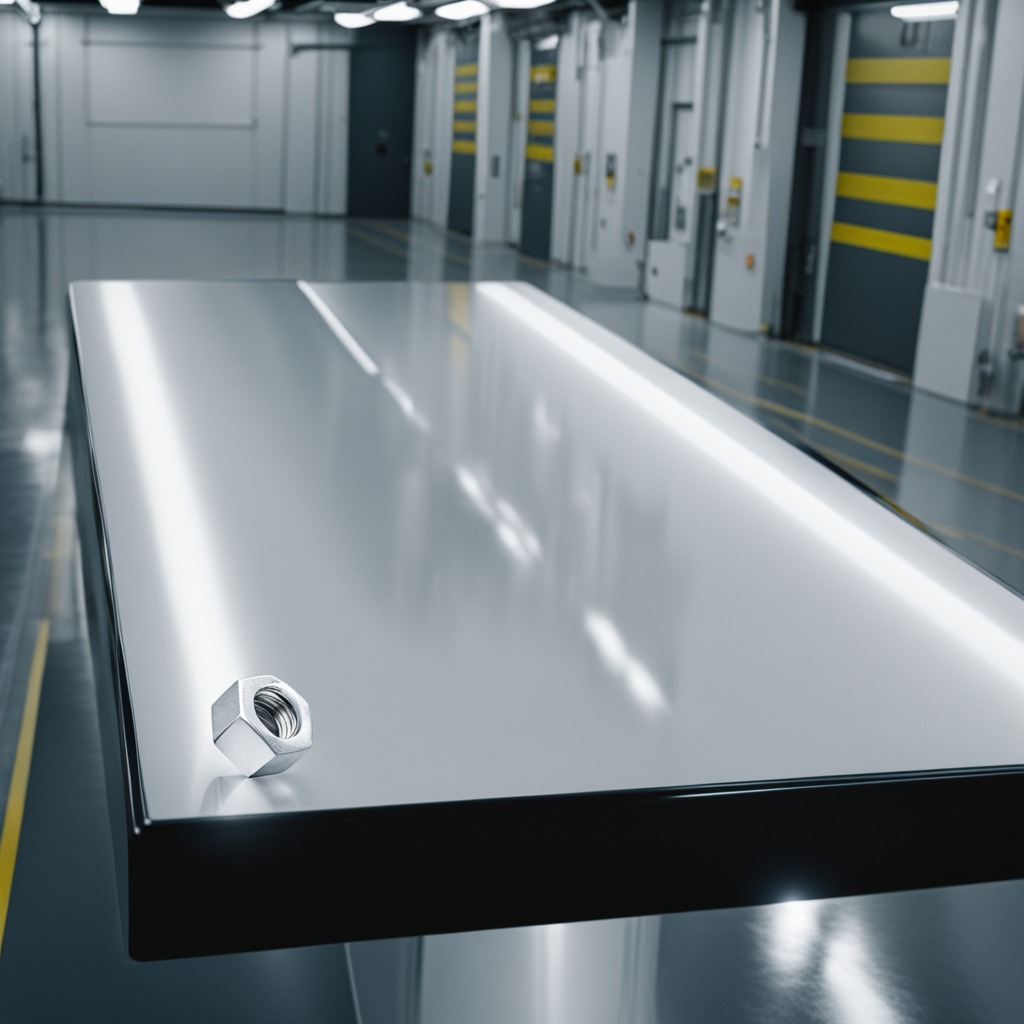
A metal nut is lying on a high-gloss table in a ship maintenance bay industrial lighting.